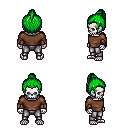
a pixel art fantasy rpg character, male body template, skeleton, brown long-sleeve shirt, metal pants, green short topknot hairstyle, leather bracers, four views (front, back, left, right), 2x2 character sprite sheet, small pixel art, hard edges, no anti-aliasing